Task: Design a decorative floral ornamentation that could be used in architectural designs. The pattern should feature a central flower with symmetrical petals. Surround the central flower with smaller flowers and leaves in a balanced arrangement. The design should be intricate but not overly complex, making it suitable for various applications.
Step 671:
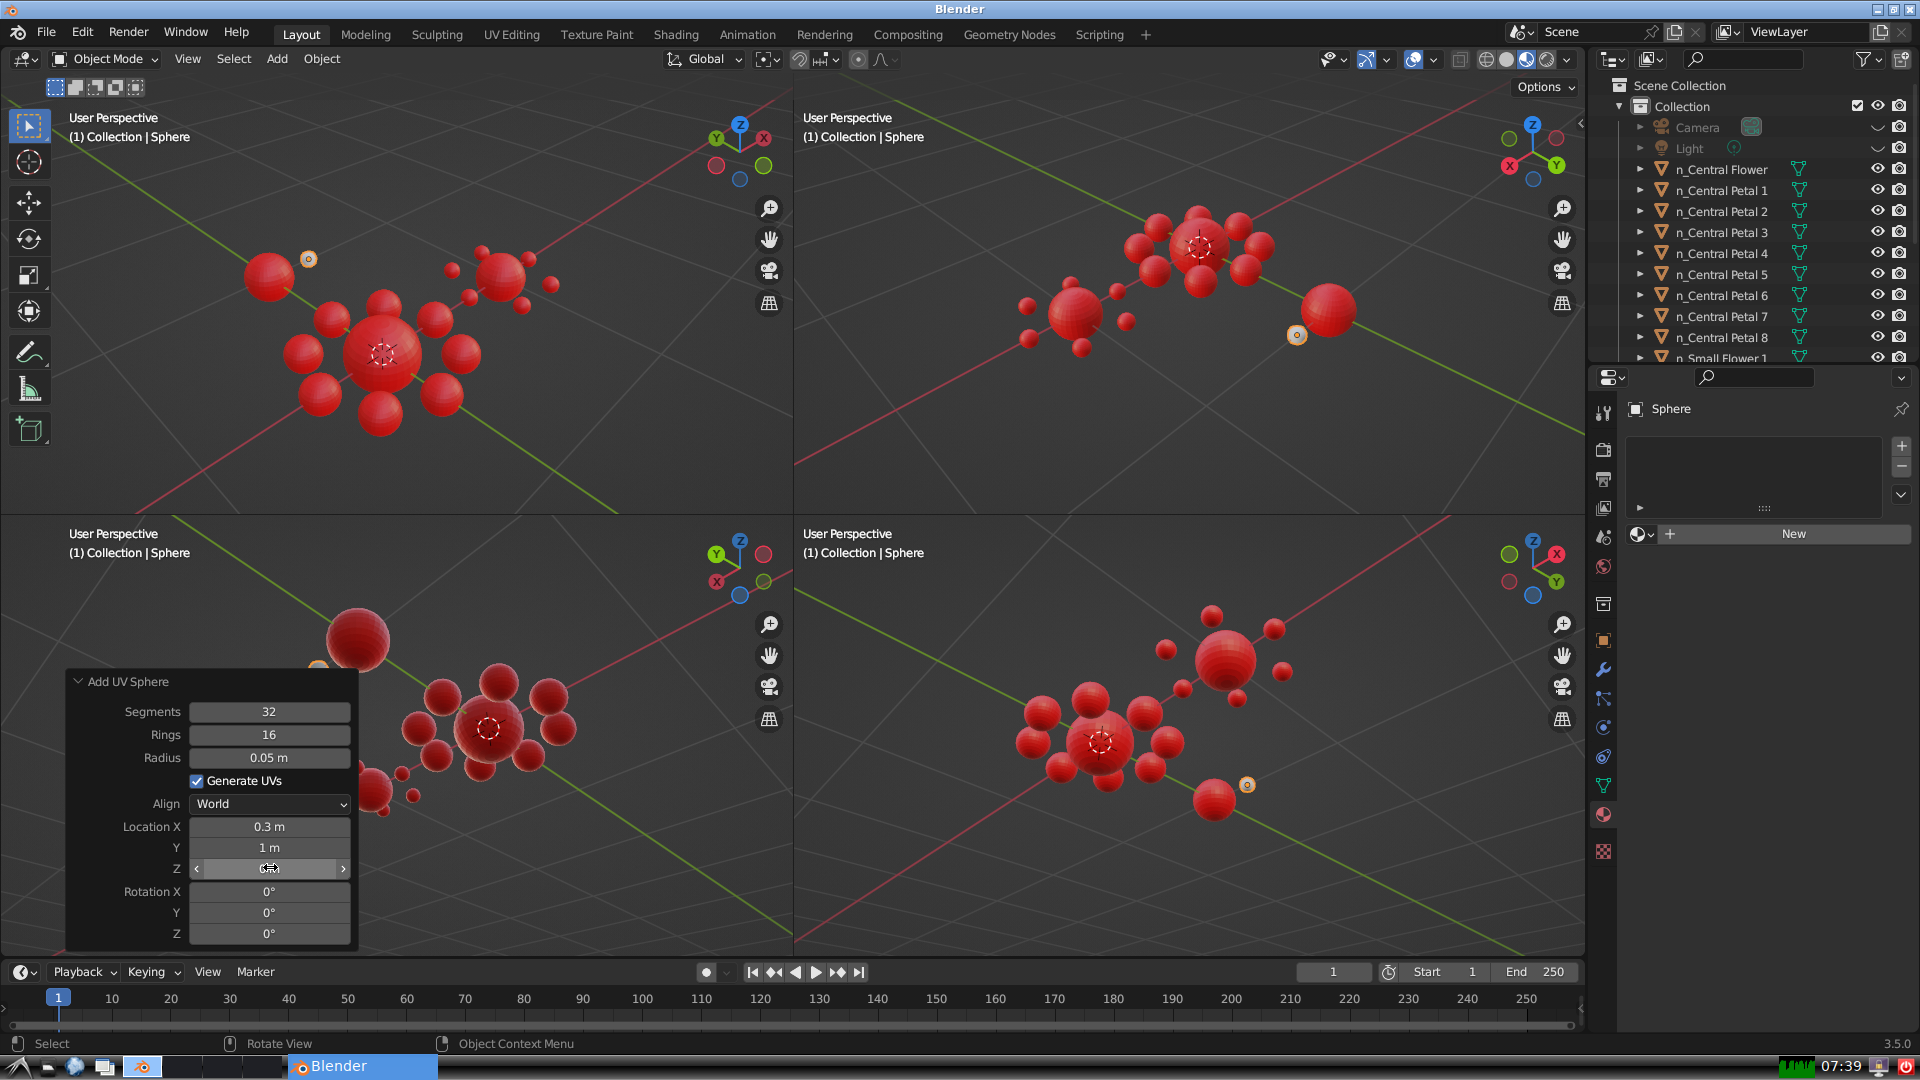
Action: click: no